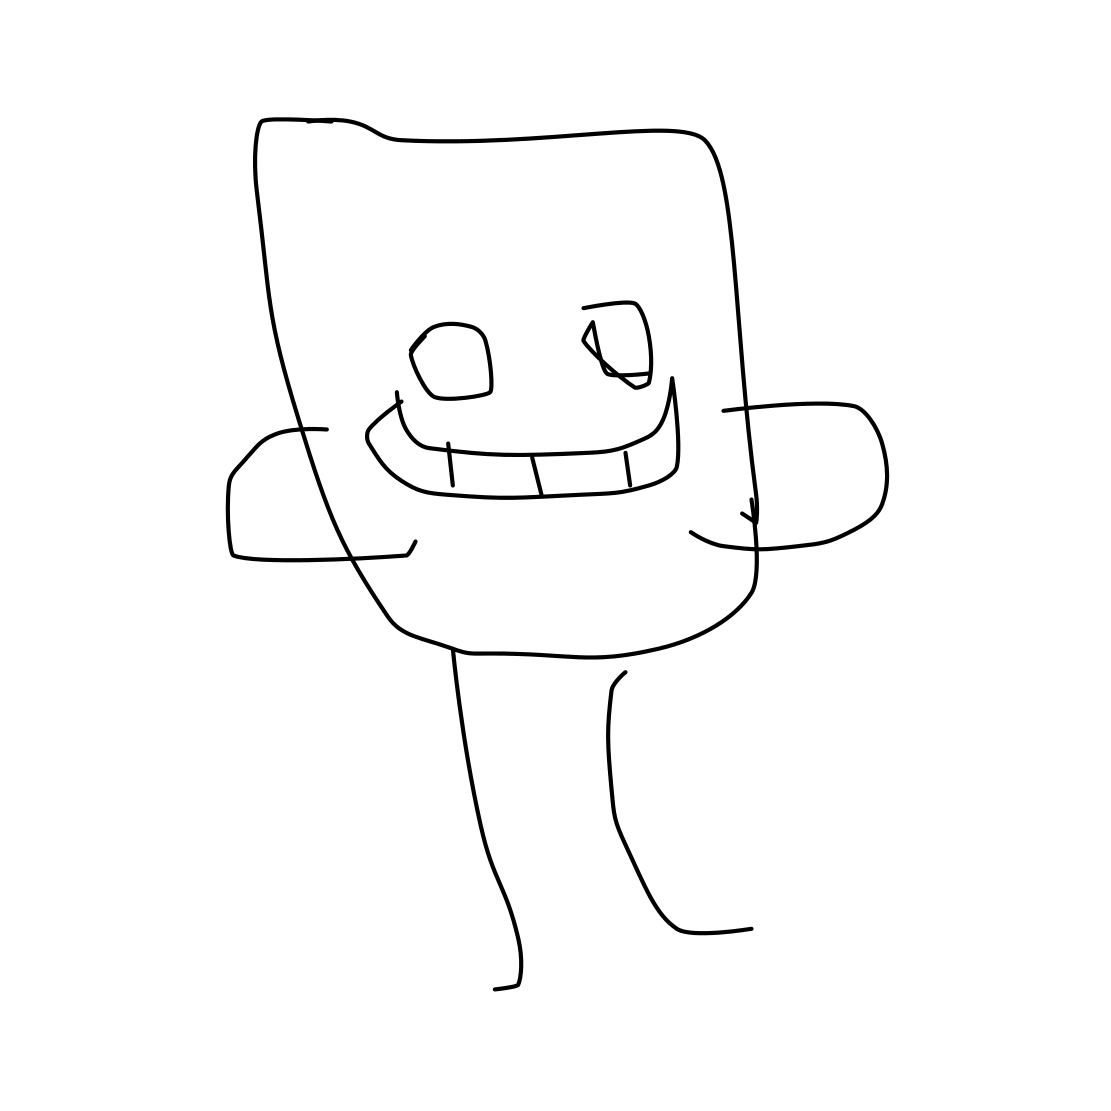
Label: sponge bob